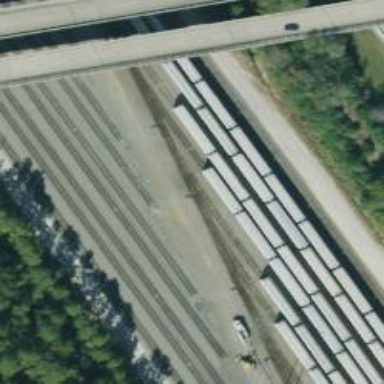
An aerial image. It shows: Railway spur service.